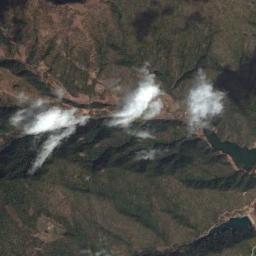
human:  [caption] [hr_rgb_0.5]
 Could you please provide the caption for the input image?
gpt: The white cloud is above the mountain .

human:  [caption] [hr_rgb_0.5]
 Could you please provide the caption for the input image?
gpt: The cumulus clouds are located above the land covered by some vegetation while some ups and downs are on the land .

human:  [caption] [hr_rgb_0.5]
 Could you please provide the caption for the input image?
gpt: A white cloud floated over the lawn .

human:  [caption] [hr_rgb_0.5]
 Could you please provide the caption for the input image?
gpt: Sparse white clouds on a mountain where brown and green intersect .

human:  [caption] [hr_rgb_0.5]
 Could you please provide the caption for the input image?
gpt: There are three pieces of white clouds over a mountain .